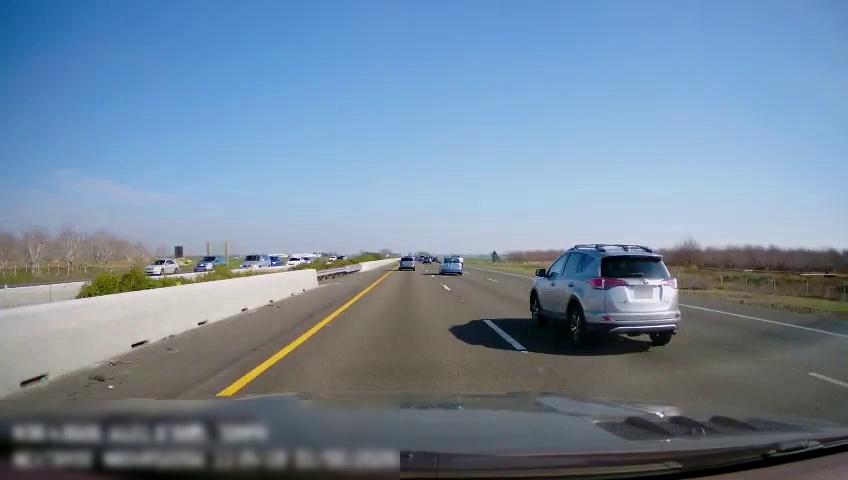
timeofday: Day
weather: Sunny
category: Drivable Space
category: Vehicles | Car
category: Vehicles | Car
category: Vehicles | Van
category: Vehicles | Van
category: Vehicles | SUV
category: Vehicles | SUV
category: Vehicles | Truck
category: Lanes | Current Lane
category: Lanes | Current Lane
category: Lanes | Alternate Lane
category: Lanes | Alternate Lane